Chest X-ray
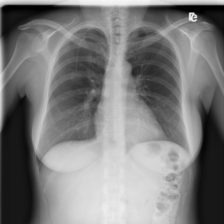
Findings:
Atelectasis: negative
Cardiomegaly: negative
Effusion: negative
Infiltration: negative
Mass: negative
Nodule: positive
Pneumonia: negative
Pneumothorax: negative
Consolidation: negative
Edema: negative
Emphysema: negative
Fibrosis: negative
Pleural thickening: negative
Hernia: negative